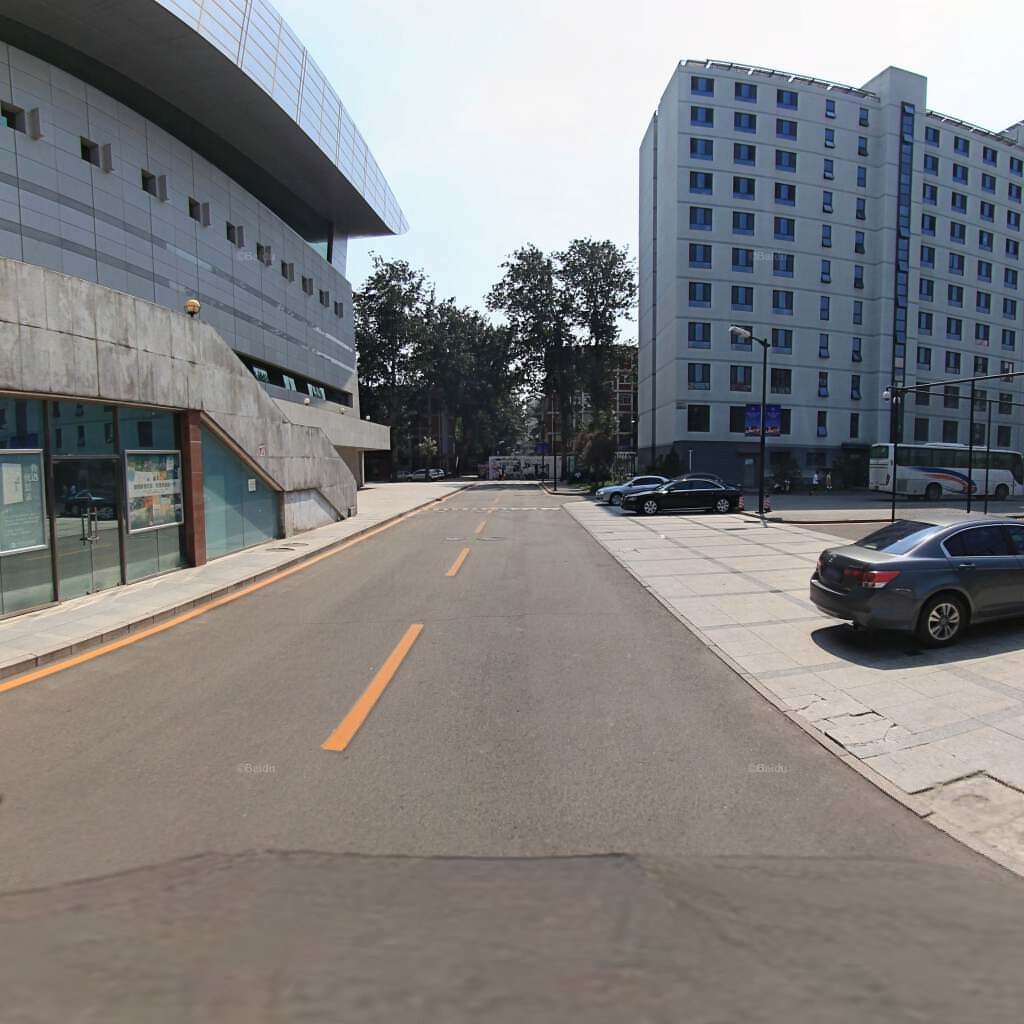
Region: Haidian
Road damage annotations: transverse crack